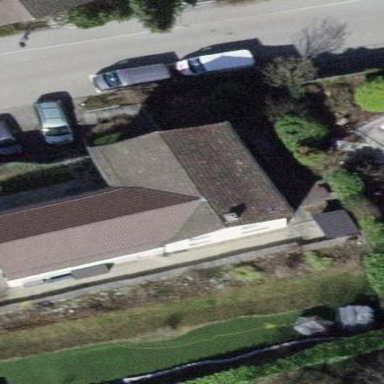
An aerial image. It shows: Detached residential building with gabled roof.